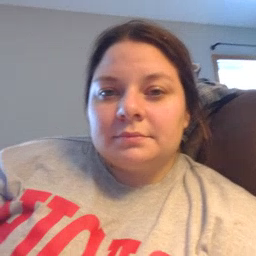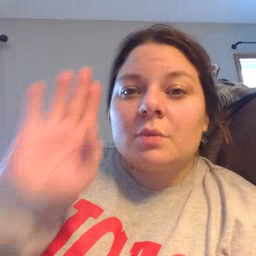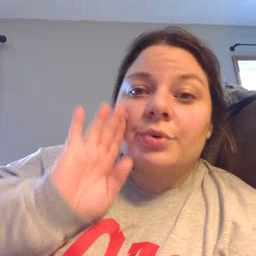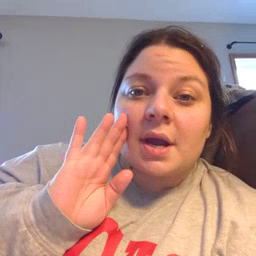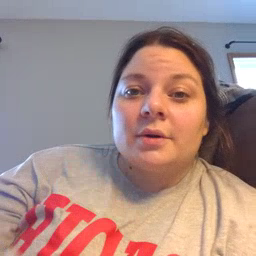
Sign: brown